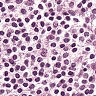
Metastatic tissue present: no